Question: I just begin swift and I'm facing a simple problem:
I can't adapt a 'UIButton' to an image in my storyboard for all iPhone sizes. I work with a storyboard with the size of an iPhone 6s Plus because I have one. When I run my test, all it's OK but when I run my test with iPhone 5 simulator, nothing is good.
This image shows the button is in the good place on iPhone 6 plus but no to other sizes.
I tried so many different constraints but nothing seem to work.
How can I set constraints to position a button at the circle in the background image (as shown in the <URL>, regardless of phone size?

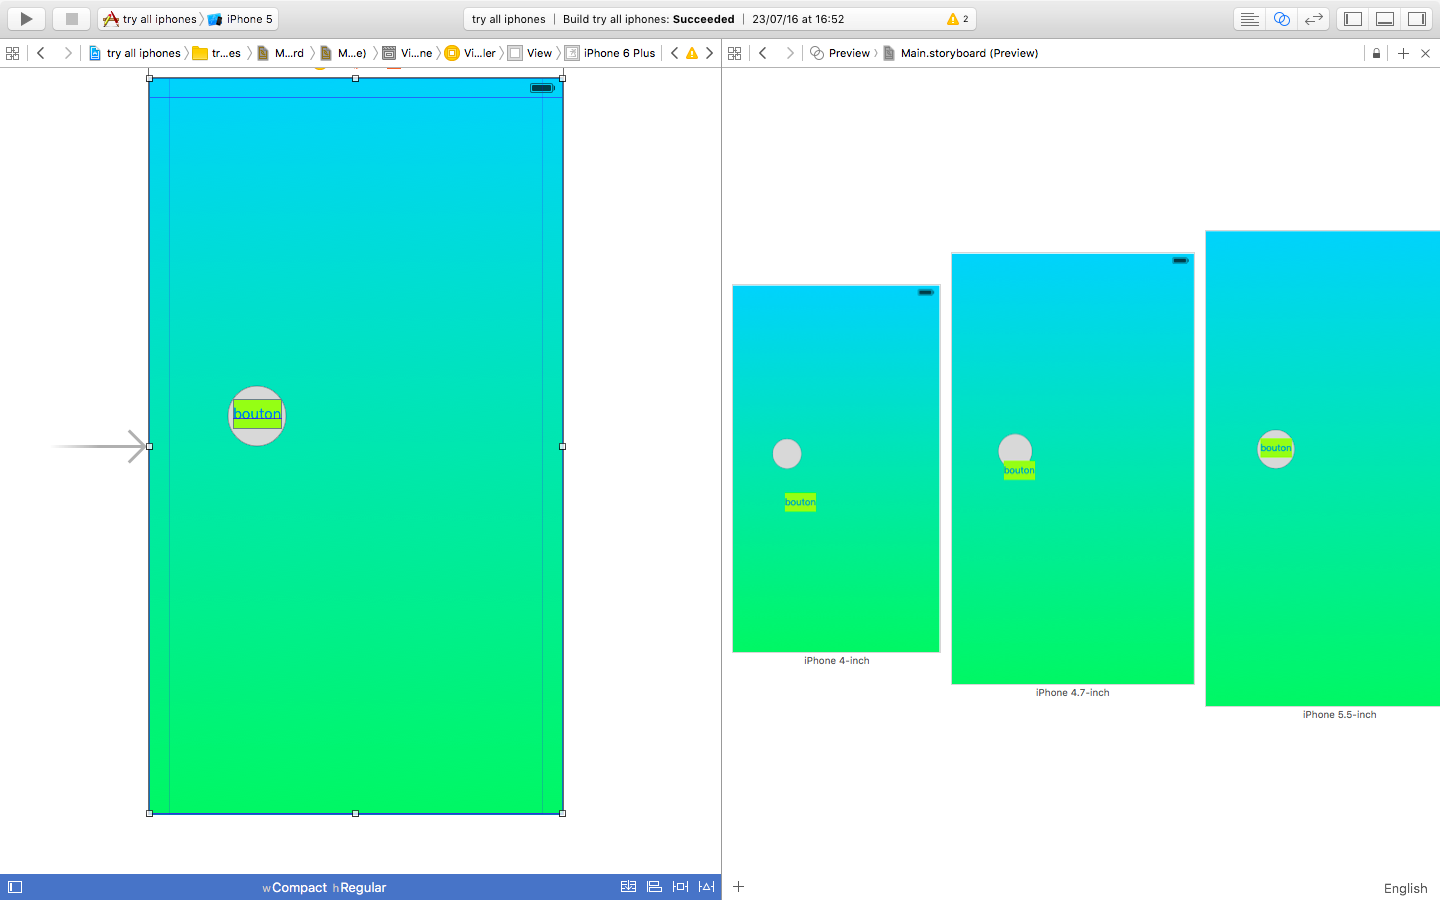
Answer: Try setting your constraints to a percentage.
- - - Click Add Constraints.
Now, you should have 2 constraints for the button, relative to the superview.- In the Attributes Inspector for each constraint, check to ensure the button's X and Y are relative to the trailing edge and bottom of your superview. For example:
> First Item: Button.Center X
Relation: Equal
Second Item: Superview.TrailingFirst Item: Button.Center Y
Relation: Equal
Second Item: Superview.Bottom
- In each constraint, set the constant value to zero. - Then, set the multiplier value to a percentage or fraction.
For example, if you want the button to be at the halfway point, regardless of device size, enter a multiplier of 50% (or 1/2 or .5 if it won't take the percent value - sometimes it won't accept one version of a value, but it will accept another expression of the same thing).
The percentage is multiplied by the superview's values. The superview's trailing edge is the max X value, and the superview's bottom edge is the max Y value.
Your button appears to be around a third of the way down the view, and about a quarter of the view on the left. So you might try setting the Button.Center X multiplier to 25% or 1/4 or .25, and the Y multiplier to 33% or 1/3 or .33
Note also that under a constraint's Second Item dropdown, you can select whether the value is relative to the margin. If that is not selected, the multiplier uses the full width or height of the superview. Selecting Relative to margin uses the width of the superview minus any trailing or bottom margin. That could throw off your percentages. I recommend leaving Relative to margin unselected when playing with your values.
Here are images for the end constraint values:
<URL>
<URL>
Note that the button doesn't seem to be centered until you look at the preview. Running the simulators for the different sized phones gave me the same results as shown in the preview: button correctly centered in the circle.